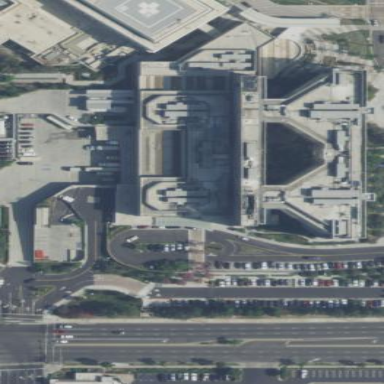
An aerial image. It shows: Hospital building.